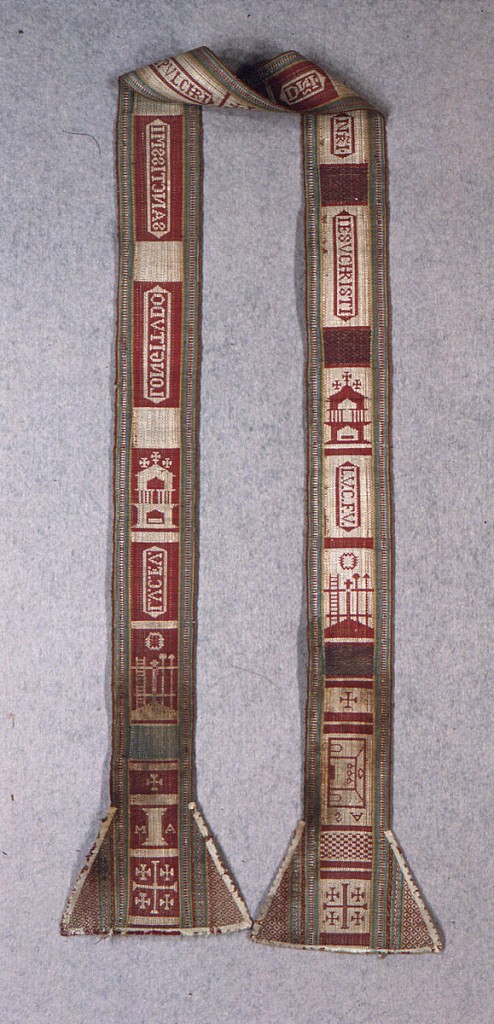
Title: Stole
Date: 16th–18th century
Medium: silk, linen, metallic Technique: plain weave with complementary warps and inner wefts (warp twining) Label: silk, linen and metallic warp twining
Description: Long, narrow stole with flared ends, divided into sections containing various ecclesiastical emblems including the ladder and crosses at Gesthemane, and inscriptions including L.V.C.F.V., LONGITVDO, and SEPVLCHRI. Cream ground with blue, green, and red.